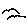
Label: bird